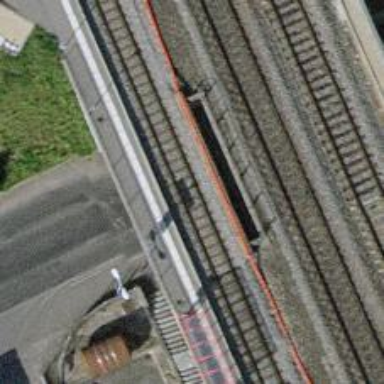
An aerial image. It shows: Halt on the railway.